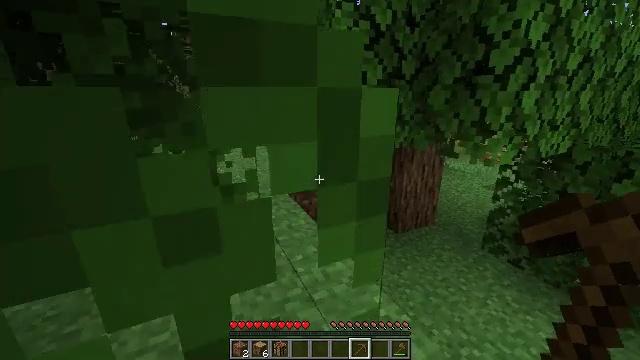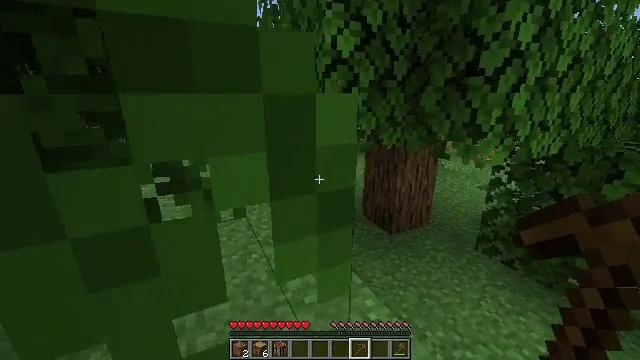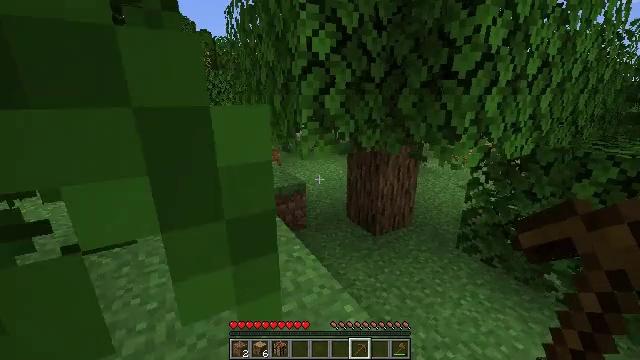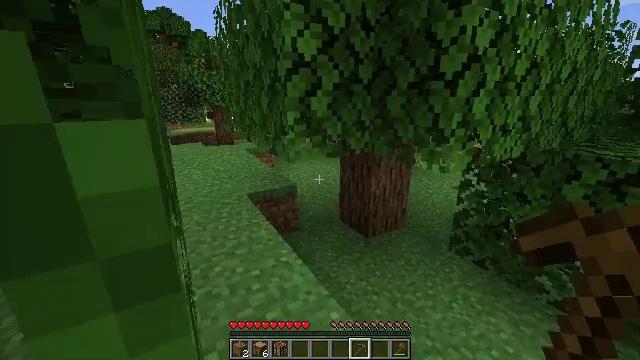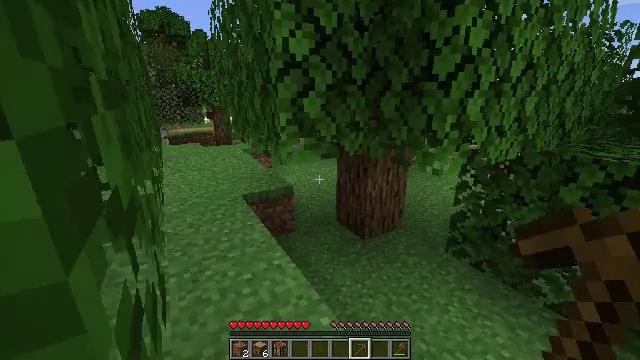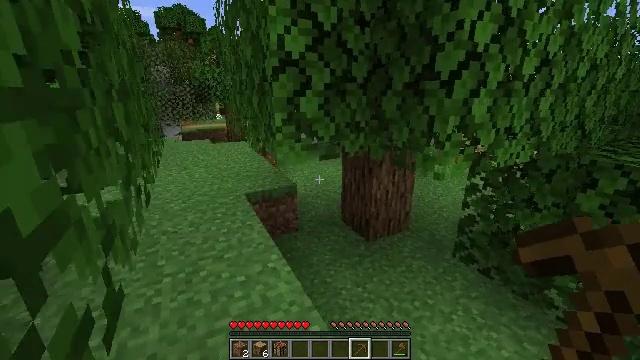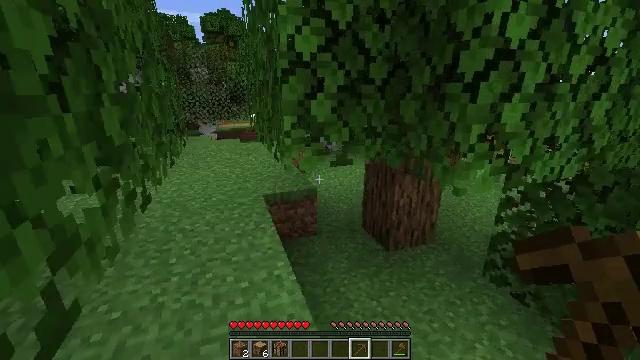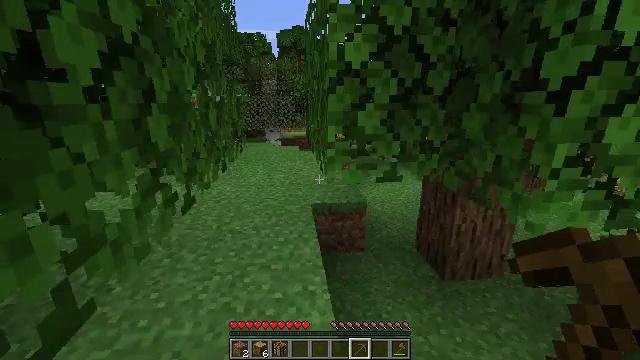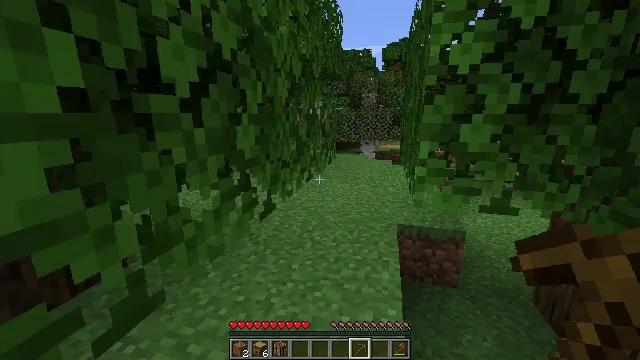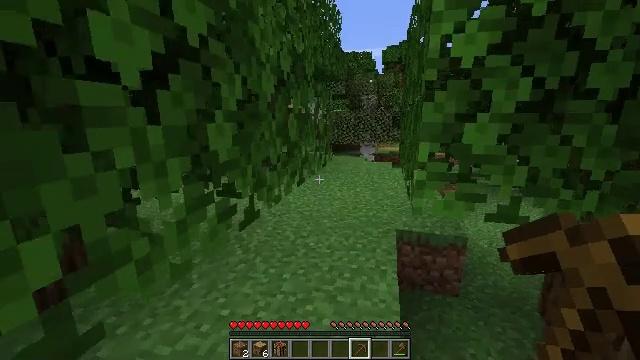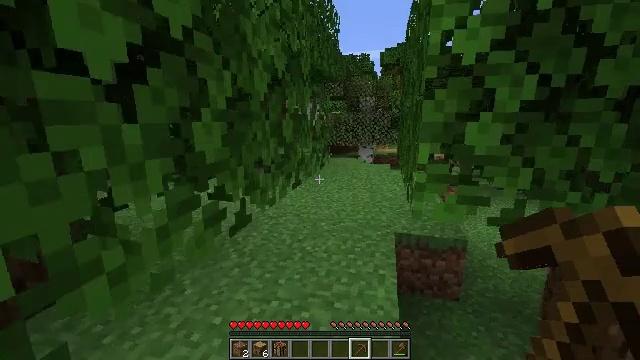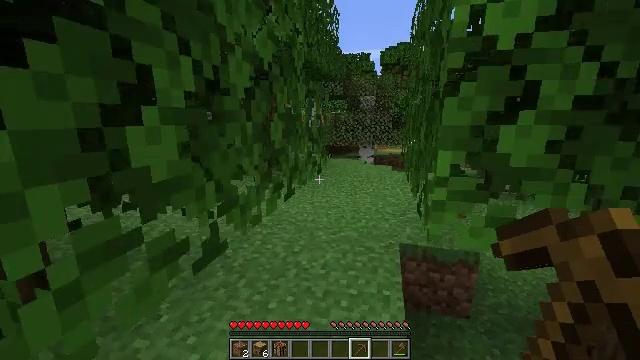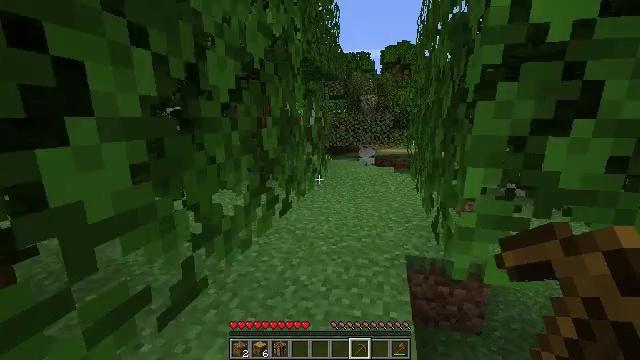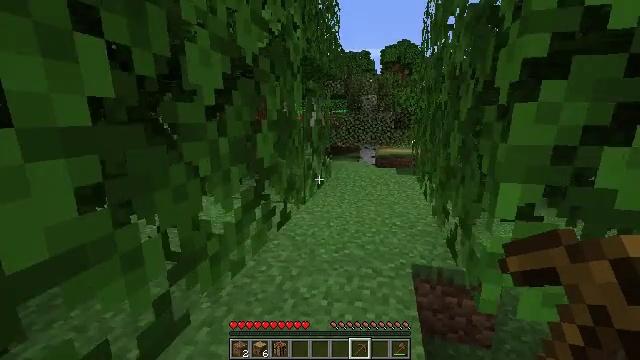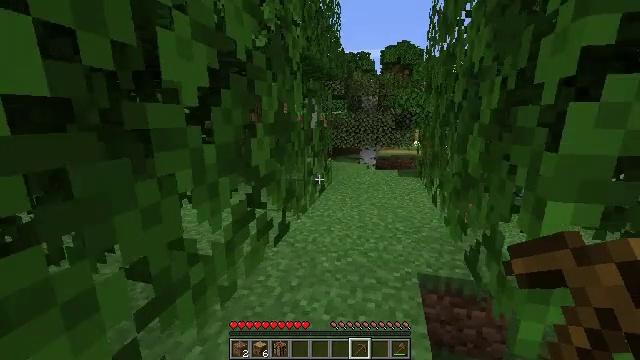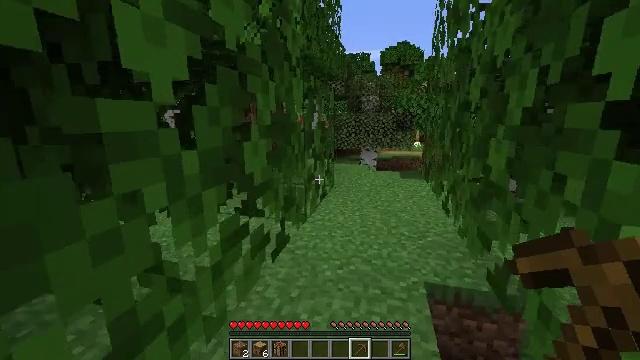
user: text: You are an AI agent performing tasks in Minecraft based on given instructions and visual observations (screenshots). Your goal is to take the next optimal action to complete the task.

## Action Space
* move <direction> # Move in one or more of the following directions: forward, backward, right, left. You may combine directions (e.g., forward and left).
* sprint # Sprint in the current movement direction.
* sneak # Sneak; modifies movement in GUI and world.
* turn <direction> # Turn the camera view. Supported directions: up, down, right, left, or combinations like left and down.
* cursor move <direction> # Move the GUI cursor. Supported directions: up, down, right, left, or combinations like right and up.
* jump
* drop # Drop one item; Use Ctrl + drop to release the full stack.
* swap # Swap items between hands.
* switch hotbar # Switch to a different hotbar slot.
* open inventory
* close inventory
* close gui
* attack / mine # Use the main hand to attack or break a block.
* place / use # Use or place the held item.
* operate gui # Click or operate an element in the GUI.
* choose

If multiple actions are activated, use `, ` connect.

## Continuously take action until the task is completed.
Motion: motion action
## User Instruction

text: Reclaim the grass path segment.
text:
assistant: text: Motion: move forward
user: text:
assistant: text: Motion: move forward, turn right
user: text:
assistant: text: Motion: move forward
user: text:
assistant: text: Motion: move forward and move right
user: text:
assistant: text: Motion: move forward and move right, turn left
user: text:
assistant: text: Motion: move forward and move right, turn left
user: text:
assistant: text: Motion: move forward, turn left and up
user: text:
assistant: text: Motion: move forward, turn left and up
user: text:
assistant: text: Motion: move forward
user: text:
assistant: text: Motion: move forward
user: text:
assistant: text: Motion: move forward
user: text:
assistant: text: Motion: move forward
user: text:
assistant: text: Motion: move forward
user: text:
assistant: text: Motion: move forward
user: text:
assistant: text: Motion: move forward
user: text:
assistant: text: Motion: move forward
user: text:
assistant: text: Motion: move forward
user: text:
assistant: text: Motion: move forward
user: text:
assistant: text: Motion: move forward
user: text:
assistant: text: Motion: move forward
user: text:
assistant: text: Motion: move forward
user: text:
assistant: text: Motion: move forward
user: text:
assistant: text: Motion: move forward
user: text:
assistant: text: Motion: move forward, turn right
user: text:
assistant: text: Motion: move forward, turn right
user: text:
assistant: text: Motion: move forward, turn right and down
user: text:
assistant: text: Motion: move forward, turn right and down
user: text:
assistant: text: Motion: move forward, turn right
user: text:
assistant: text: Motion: move forward, turn right
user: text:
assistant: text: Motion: move forward, turn right